Field crop: tomato
Growth stage: 1
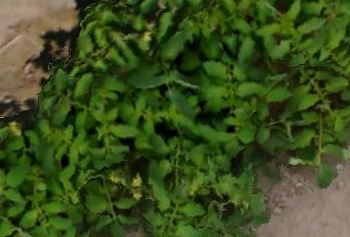
Species: tomato